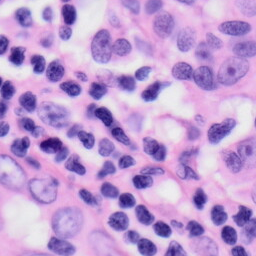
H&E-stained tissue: Skin